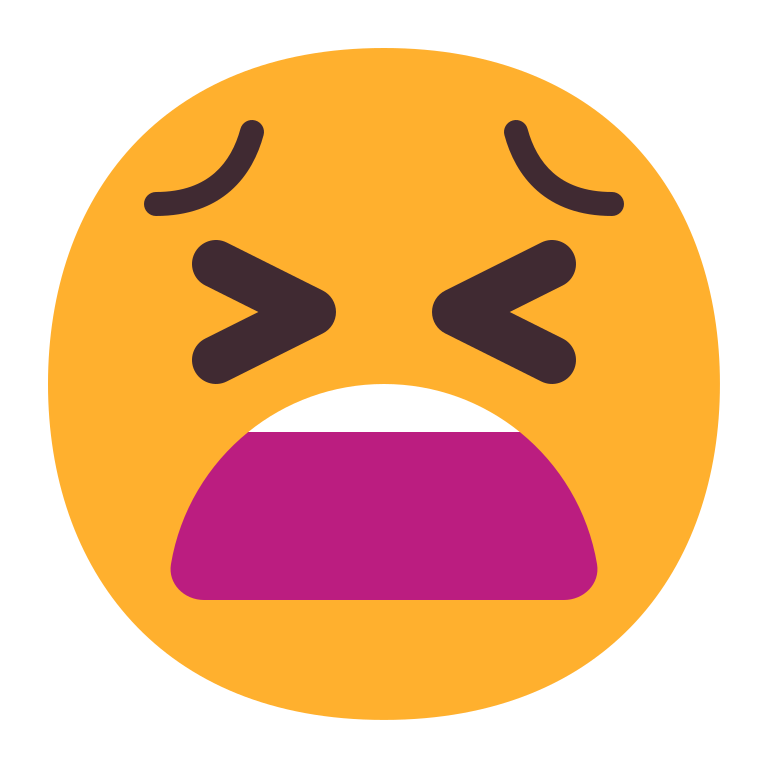
tired face flat